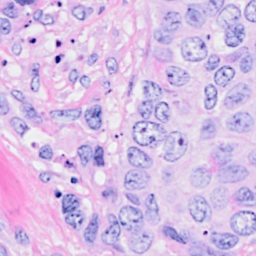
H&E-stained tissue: Breast